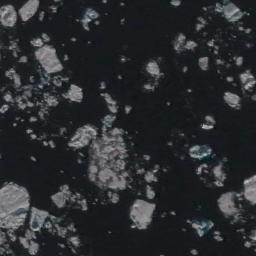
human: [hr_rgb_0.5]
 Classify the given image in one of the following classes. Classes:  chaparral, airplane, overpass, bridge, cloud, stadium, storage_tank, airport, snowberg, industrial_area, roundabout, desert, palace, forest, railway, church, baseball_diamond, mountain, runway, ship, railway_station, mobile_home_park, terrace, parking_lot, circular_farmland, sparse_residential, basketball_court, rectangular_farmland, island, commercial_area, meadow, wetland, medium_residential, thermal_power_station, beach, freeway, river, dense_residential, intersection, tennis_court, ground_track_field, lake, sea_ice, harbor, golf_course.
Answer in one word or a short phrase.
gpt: sea_ice